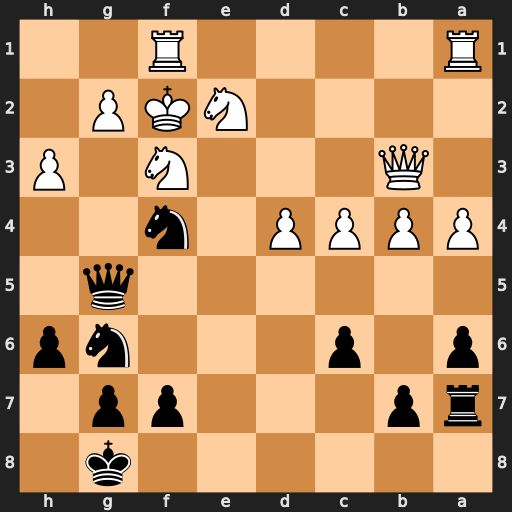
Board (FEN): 6k1/rp3pp1/p1p3np/6q1/PPPP1n2/1Q3N1P/4NKP1/R4R2
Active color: b
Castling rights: -
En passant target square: -
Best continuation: Qxg2+ Ke1 Qxe2#